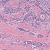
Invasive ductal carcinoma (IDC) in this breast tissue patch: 1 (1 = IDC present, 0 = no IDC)